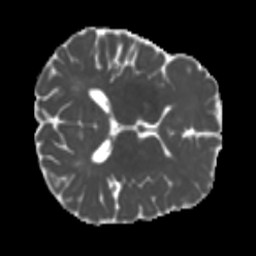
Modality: MD
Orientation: axial
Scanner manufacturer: siemens
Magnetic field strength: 3 T
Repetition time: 4 s
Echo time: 0.0594 s